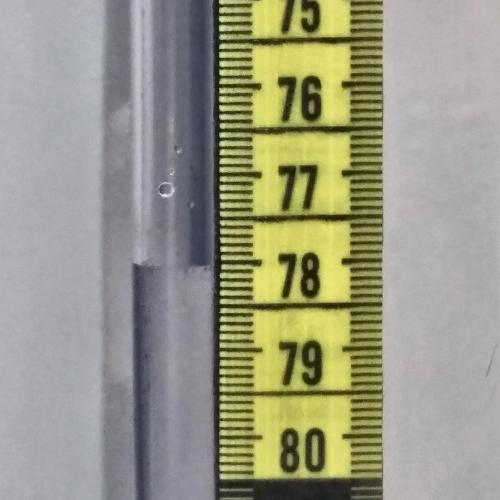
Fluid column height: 78.0 cm